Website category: sports
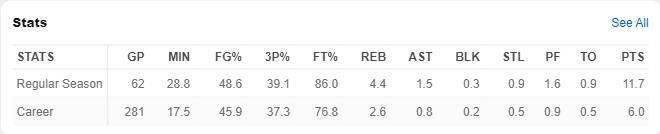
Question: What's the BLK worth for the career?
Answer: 0.2

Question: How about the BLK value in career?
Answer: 0.2

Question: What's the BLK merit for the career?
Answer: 0.2

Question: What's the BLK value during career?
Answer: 0.2

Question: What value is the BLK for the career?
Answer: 0.2

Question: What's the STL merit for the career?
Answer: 0.5

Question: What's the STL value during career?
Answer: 0.5

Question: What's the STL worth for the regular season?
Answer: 0.9

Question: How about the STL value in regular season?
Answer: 0.9

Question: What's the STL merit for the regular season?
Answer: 0.9

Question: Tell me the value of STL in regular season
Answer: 0.9

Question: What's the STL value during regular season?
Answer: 0.9

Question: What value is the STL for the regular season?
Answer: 0.9

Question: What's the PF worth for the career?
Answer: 0.9

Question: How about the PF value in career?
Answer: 0.9

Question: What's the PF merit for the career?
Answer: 0.9

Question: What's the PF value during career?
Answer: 0.9

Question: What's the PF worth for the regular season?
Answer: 1.6

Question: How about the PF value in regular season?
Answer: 1.6

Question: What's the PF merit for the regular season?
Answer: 1.6

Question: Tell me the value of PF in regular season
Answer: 1.6

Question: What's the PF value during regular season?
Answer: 1.6

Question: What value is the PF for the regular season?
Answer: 1.6

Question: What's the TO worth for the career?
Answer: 0.5

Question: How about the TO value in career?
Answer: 0.5

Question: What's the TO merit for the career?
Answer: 0.5

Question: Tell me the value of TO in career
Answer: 0.5

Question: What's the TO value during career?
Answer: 0.5

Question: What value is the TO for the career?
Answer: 0.5

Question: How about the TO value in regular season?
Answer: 0.9

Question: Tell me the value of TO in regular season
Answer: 0.9

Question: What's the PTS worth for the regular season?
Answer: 11.7

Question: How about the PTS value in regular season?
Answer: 11.7

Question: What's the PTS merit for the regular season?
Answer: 11.7

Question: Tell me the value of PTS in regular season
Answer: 11.7

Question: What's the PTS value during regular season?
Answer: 11.7

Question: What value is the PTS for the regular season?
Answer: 11.7

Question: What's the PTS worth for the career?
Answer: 6.0

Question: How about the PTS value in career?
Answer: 6.0

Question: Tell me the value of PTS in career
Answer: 6.0

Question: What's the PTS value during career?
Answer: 6.0

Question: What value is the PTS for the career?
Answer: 6.0